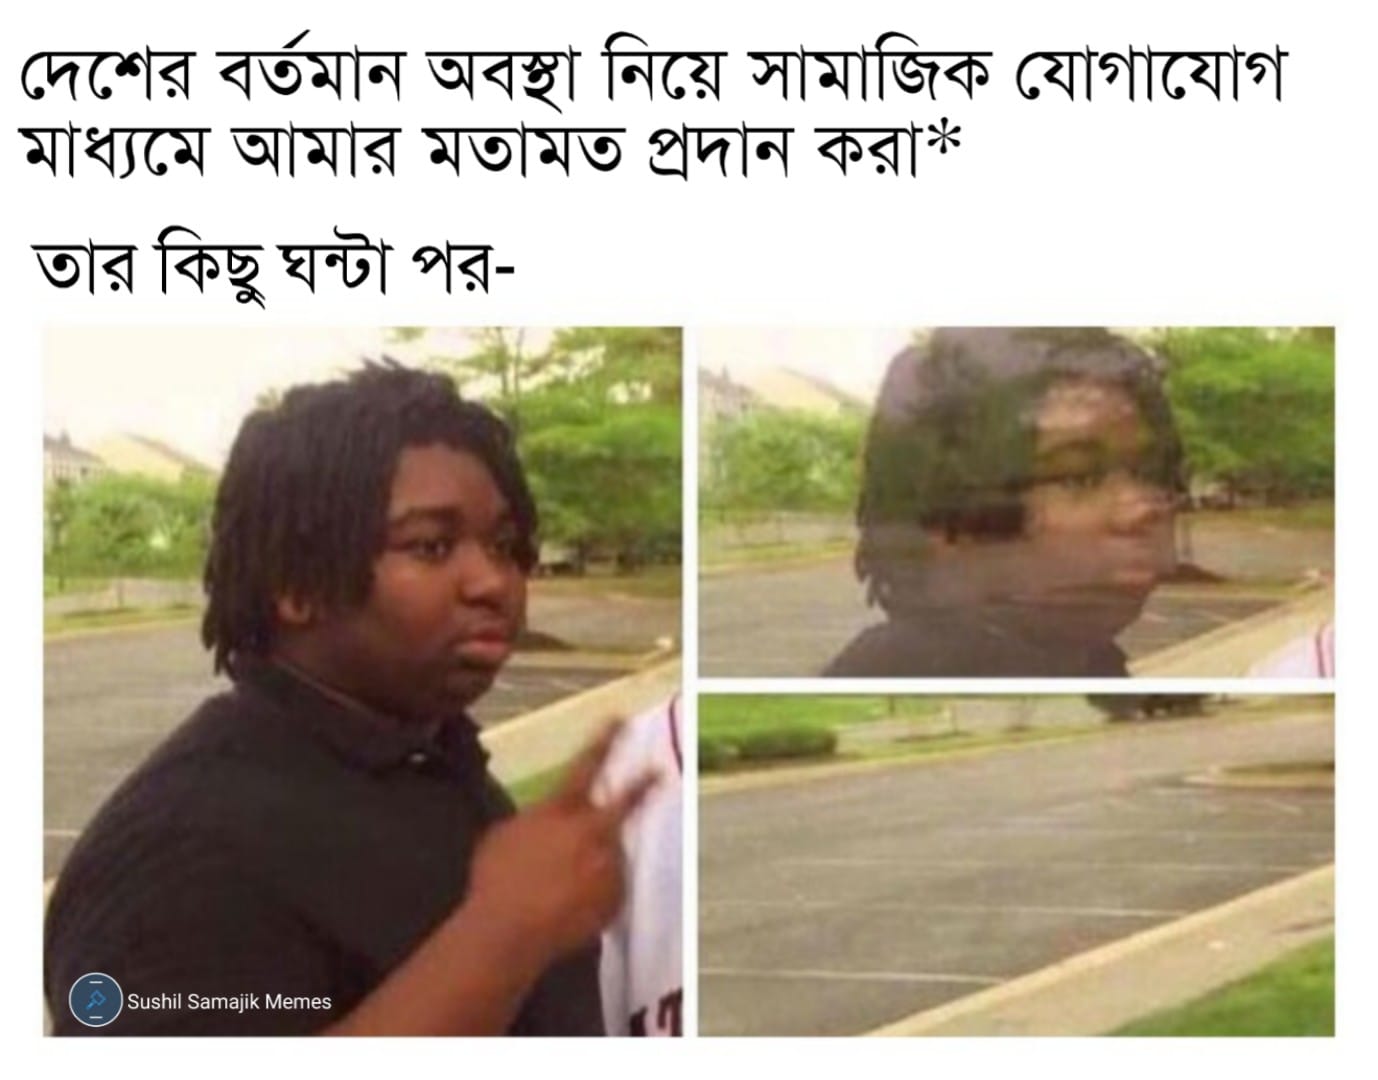
Caption: দেশের বর্তমান অবস্থা নিয়ে সামাজিক যোগাযোগ মাধ্যমে আমার মতামত প্রদান করা *      তার কিছু ঘন্টা পর -
Label: non-hate